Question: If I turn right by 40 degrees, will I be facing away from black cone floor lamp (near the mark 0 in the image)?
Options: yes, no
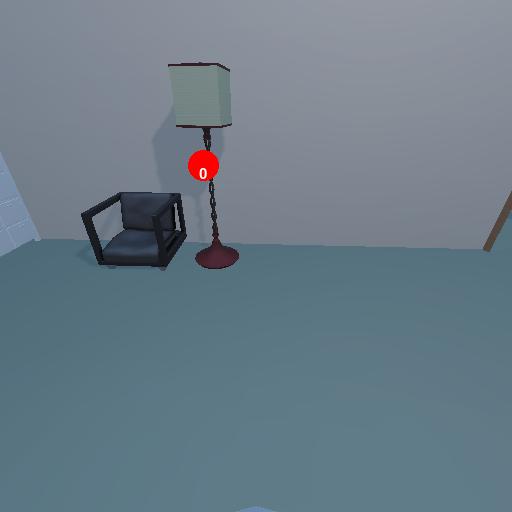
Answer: yes